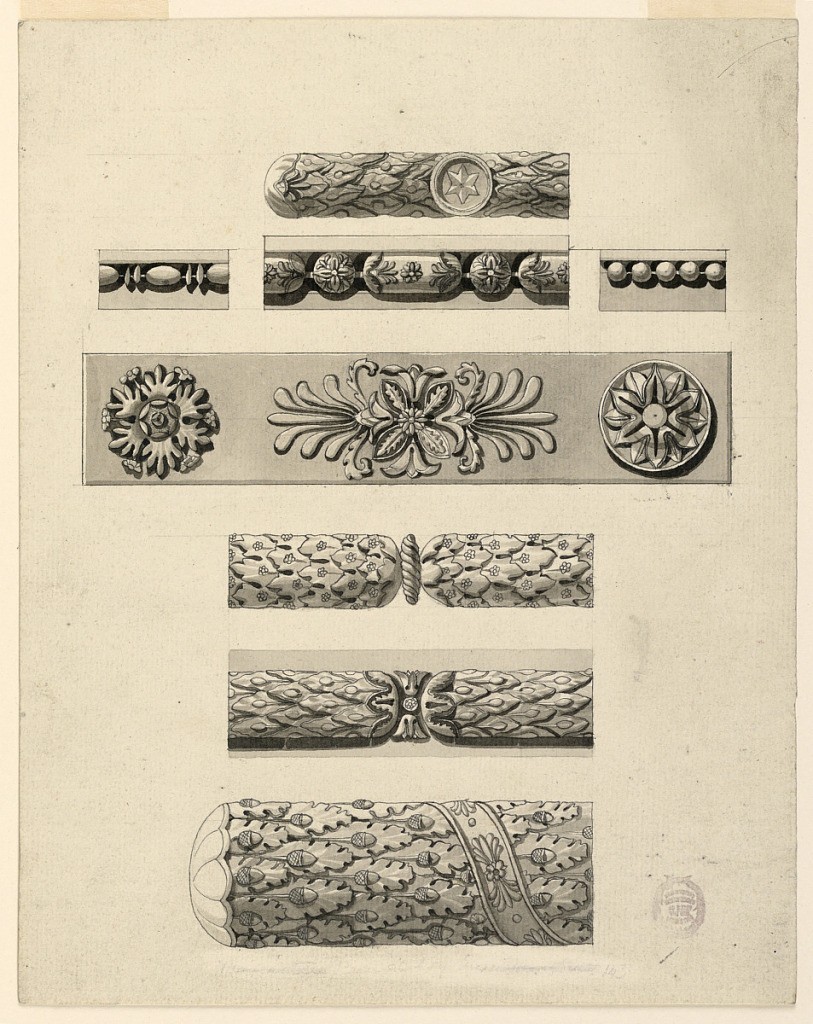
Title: Eight Designs for Decorated Mouldings
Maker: C. C., French, active 19th c.
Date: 1811
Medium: Graphite, pen and black ink, brush and grey watercolor, brush and black on light creamy paper
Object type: drawing
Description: The top row: torus moulding in the shape of a laurel garland with a medallion with a six-pointed star. Second row: three bead mouldings. Third row: a frieze with appliqués. In the middle is a palmette motif; at the ends two rosettes of different designs. Fourth row: a torus moulding in the shape of two garlands connected by a shell (?). Fifth row: a torus moulding consisting of laurel garlands springing from chalices, which are separated by a rosette and two chalices. Bottom row: a torus moulding in the shape of an oak garland springing from a shell, and surrounded by a ribbon with palmettes.